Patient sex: M
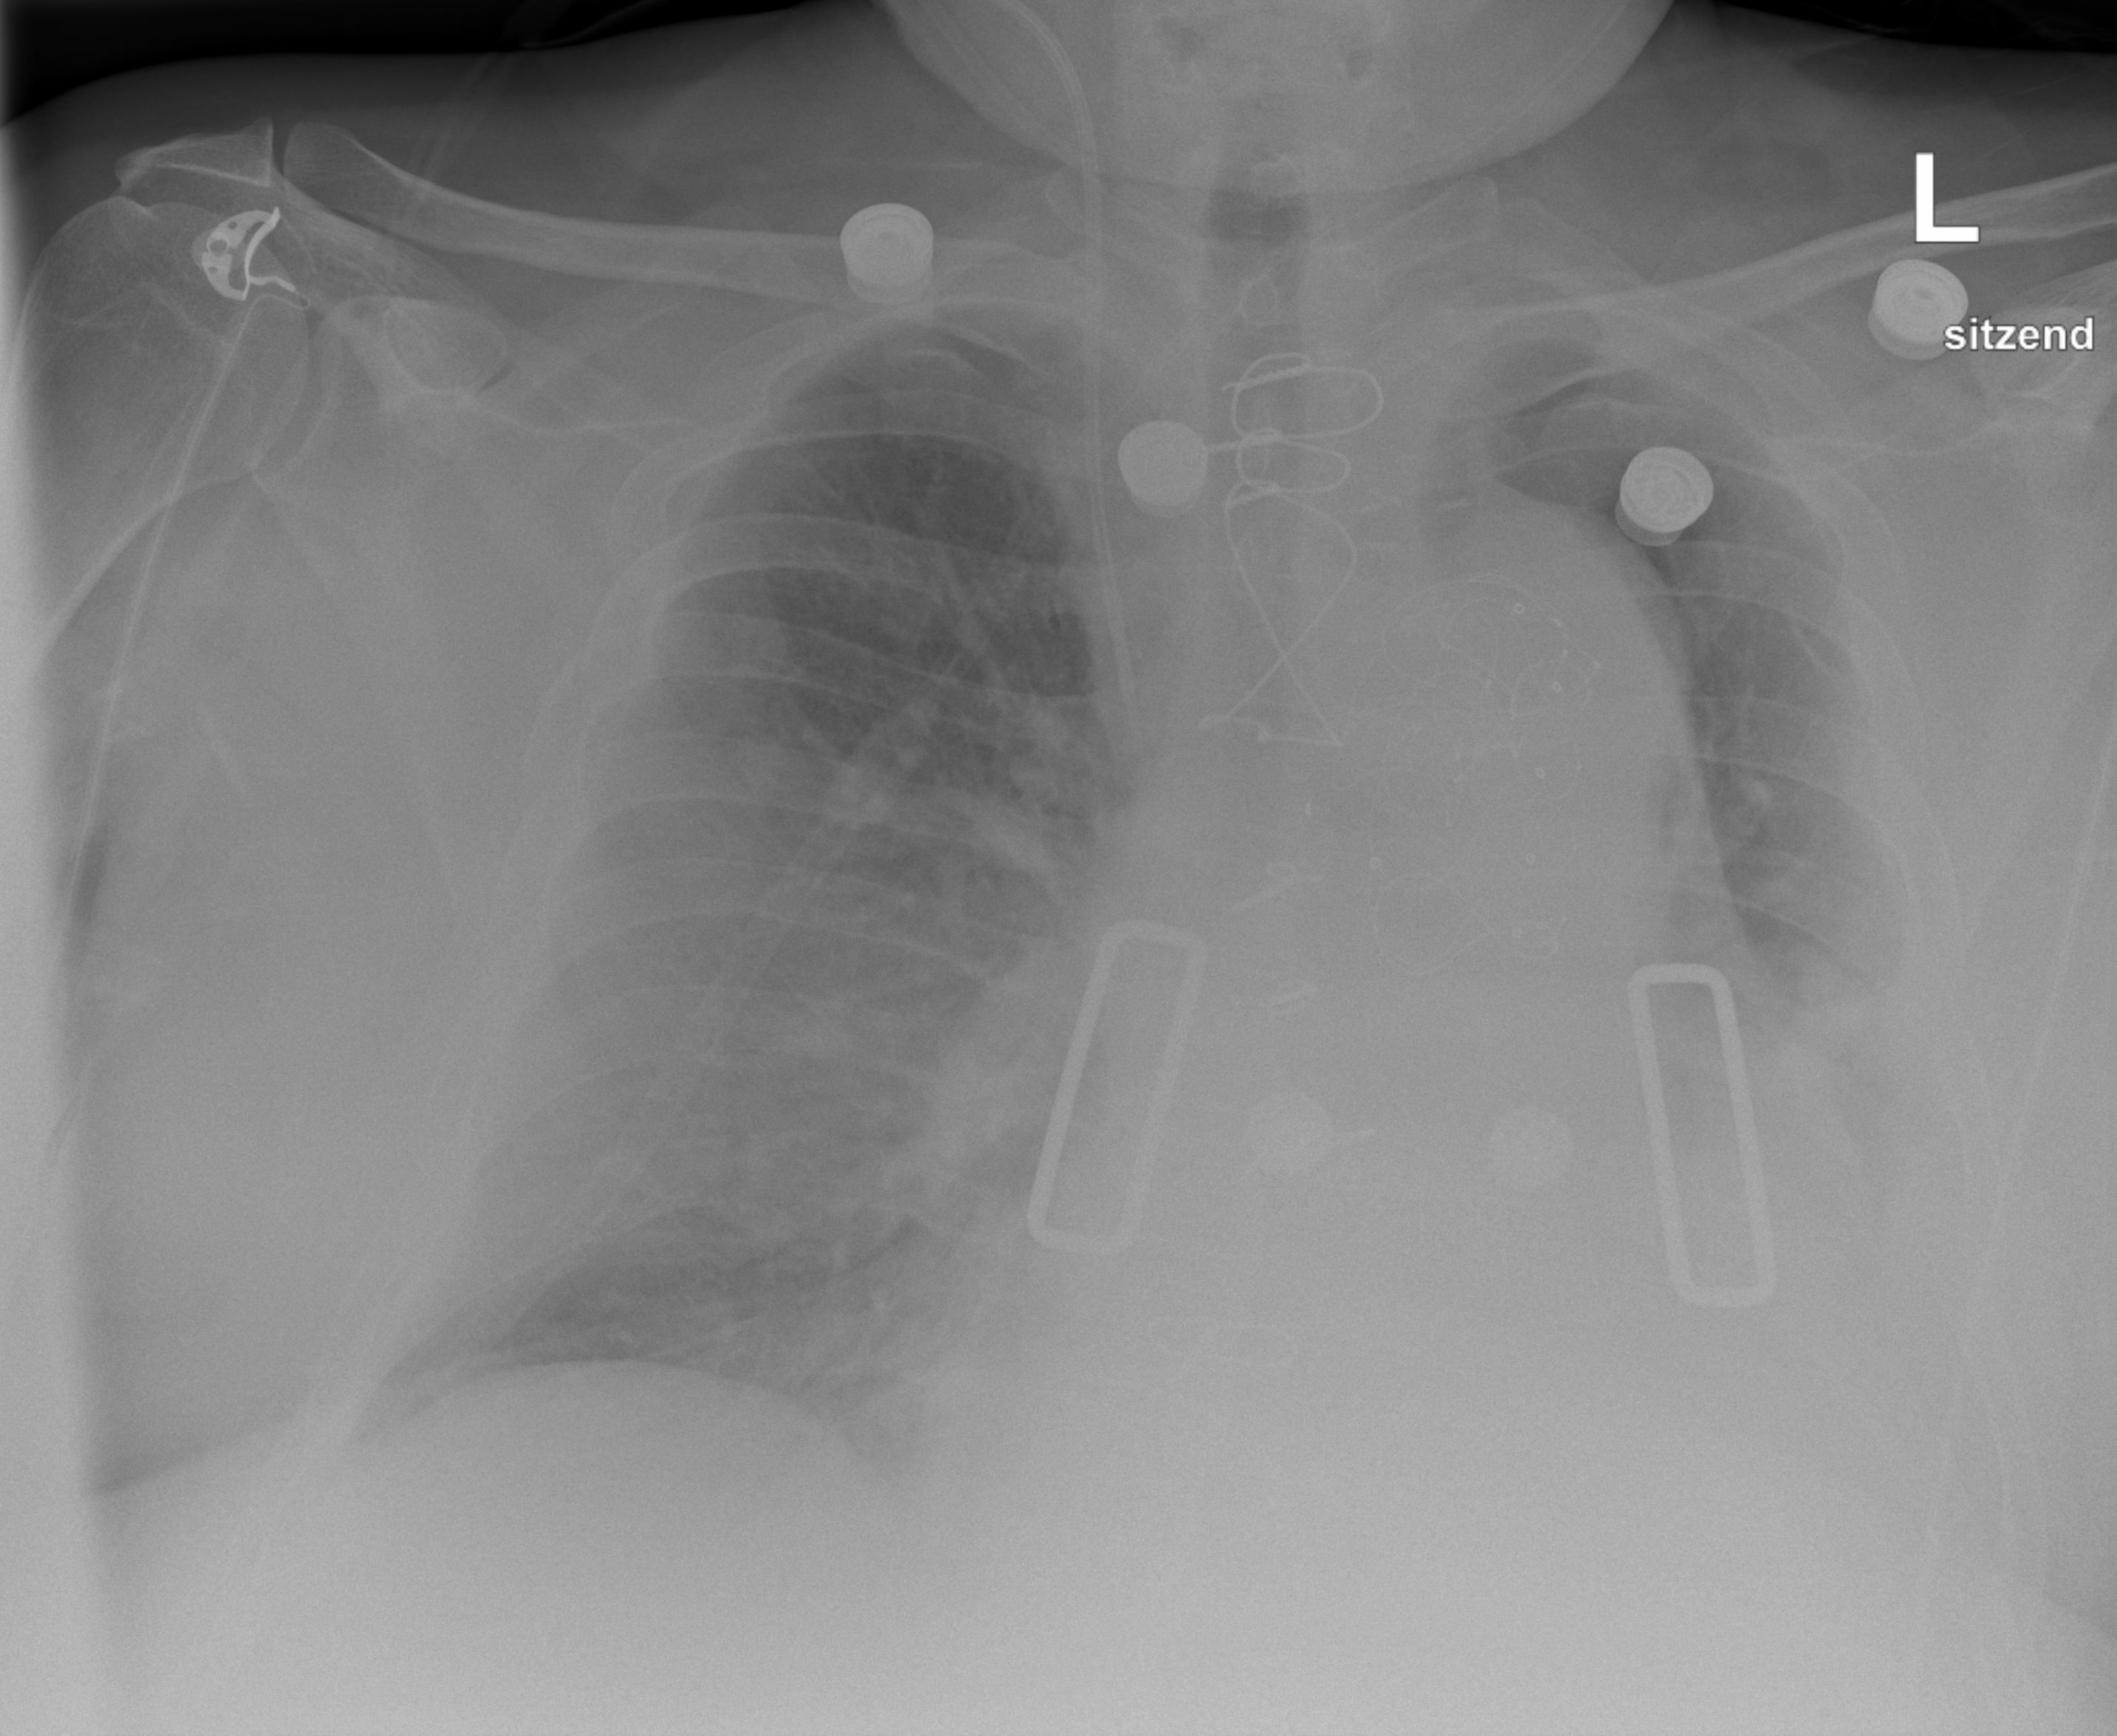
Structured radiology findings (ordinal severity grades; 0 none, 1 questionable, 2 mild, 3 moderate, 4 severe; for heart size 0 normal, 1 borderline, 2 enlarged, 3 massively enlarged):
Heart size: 2
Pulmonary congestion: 2
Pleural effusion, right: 0
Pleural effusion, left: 2
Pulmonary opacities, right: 0
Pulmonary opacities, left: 2
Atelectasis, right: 2
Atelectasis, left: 2